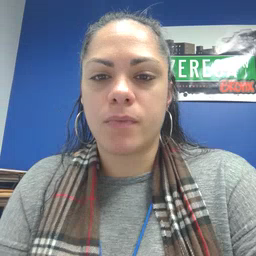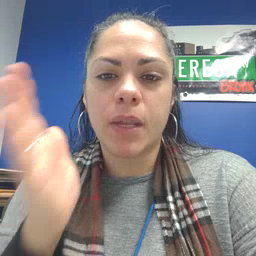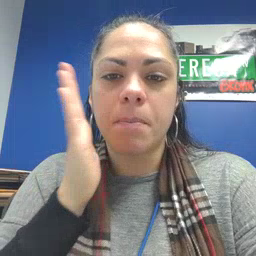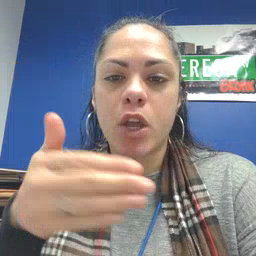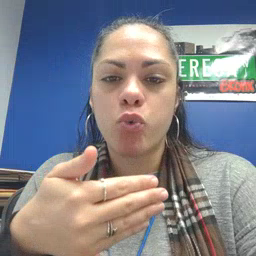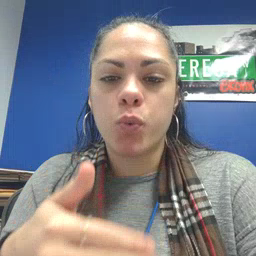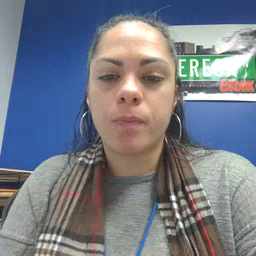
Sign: bedroom